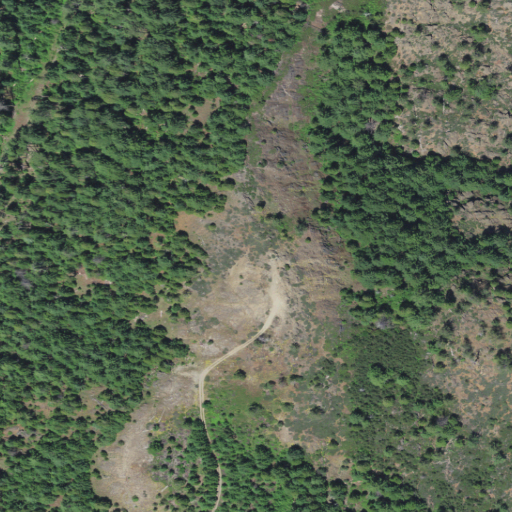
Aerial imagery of mountain in Oregon named Red Mountain containing evergreen forest, shrub, and open development